Interaction volume radius: 10 \u00c5
Interaction volume height: 20 \u00c5
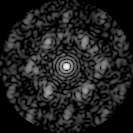
Disorder parameter: 0.6458